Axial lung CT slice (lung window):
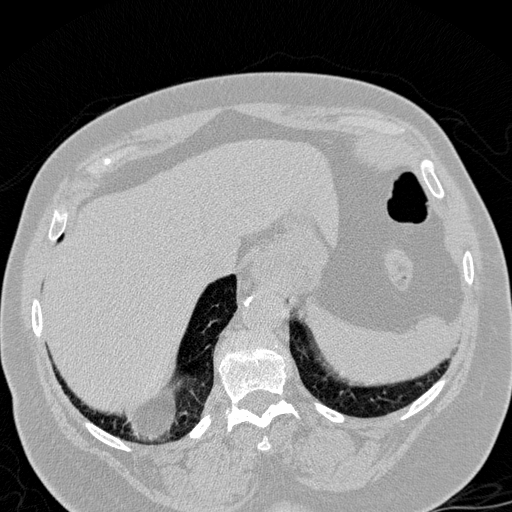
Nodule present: no